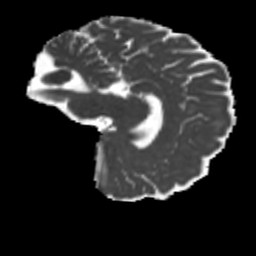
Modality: MD
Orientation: sagittal
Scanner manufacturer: siemens
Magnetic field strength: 3 T
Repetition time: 4 s
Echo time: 0.0594 s